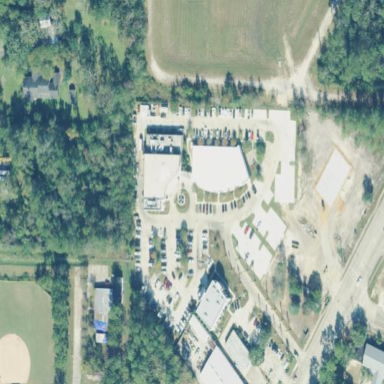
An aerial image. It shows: Healthcare facility identified as hospital.